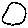
Label: circle